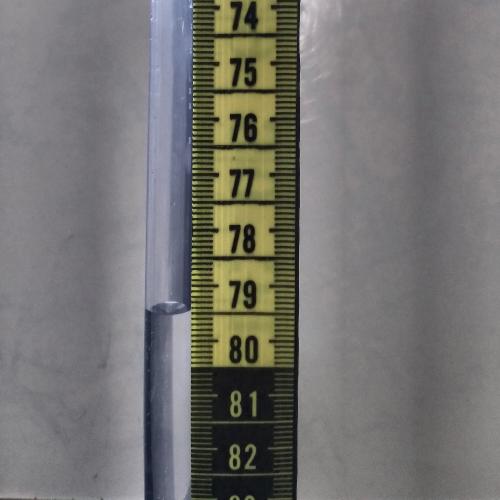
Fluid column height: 79.5 cm